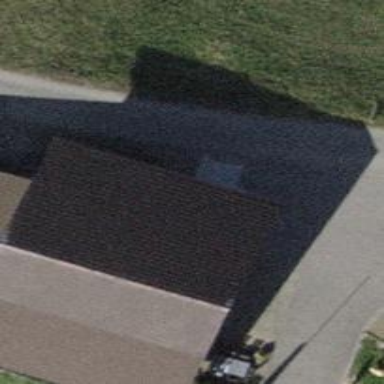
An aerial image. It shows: Farm shop.